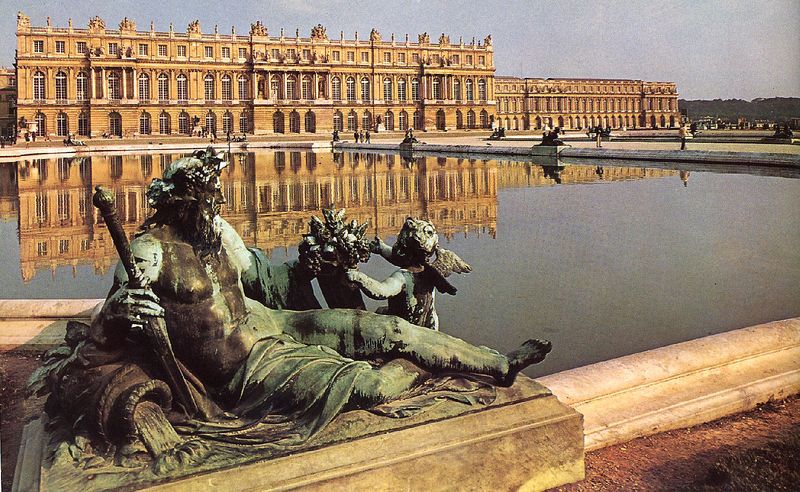
Titel: Schloss Versailles
Künstler: Louis Le Vau
Standort: Versailles (EU - F)
Schlagwörter: mann, wasser, teich, gebäude, schloss, bart, füllhorn, figur, brunnen, engel, krug, skulptur, liegen, fassade, stab, crown, people, sword, wall, picture, bronze, foto, palast, becken, kranz, sandstein, angel, man, sky, eros, building, lake, water, child, beard, wasserbecken, photo, statue, marble, dirt, bronzefigur, clothes, baby, neptun, europe